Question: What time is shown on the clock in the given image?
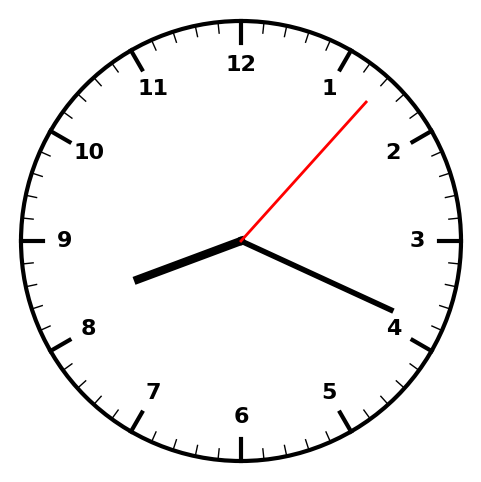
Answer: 08:19:07